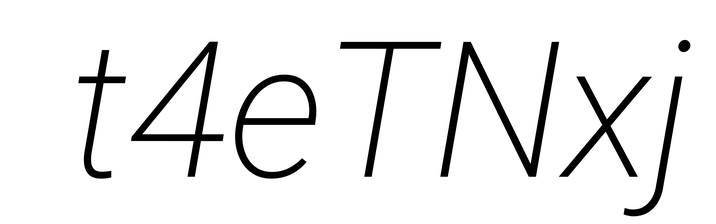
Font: Roboto-Italic_ExtraLight_Italic